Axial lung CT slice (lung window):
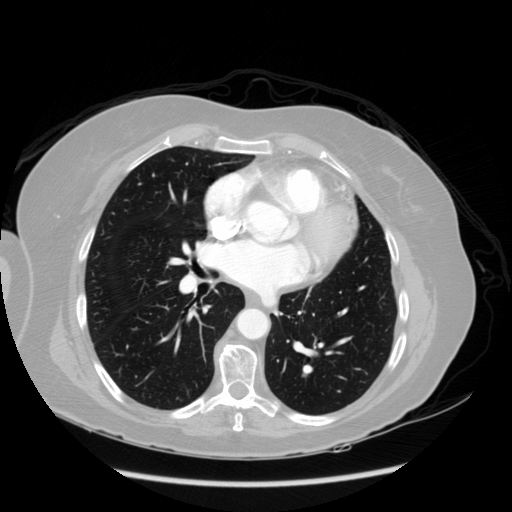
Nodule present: no